Field crop: maize
Growth stage: 2
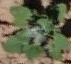
Species: chenopodium